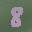
Label: 8